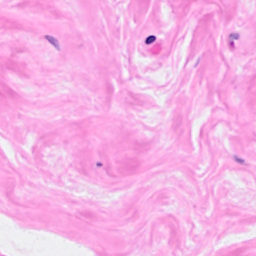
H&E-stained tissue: Breast